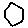
Label: hexagon